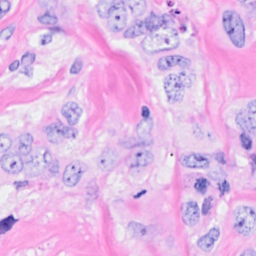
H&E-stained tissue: Breast